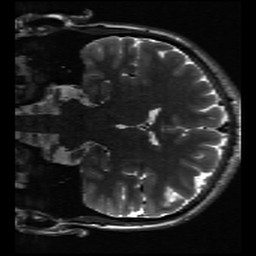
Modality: inplaneT2
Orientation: coronal